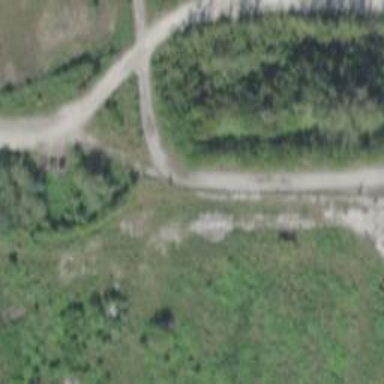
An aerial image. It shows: Abandoned road.